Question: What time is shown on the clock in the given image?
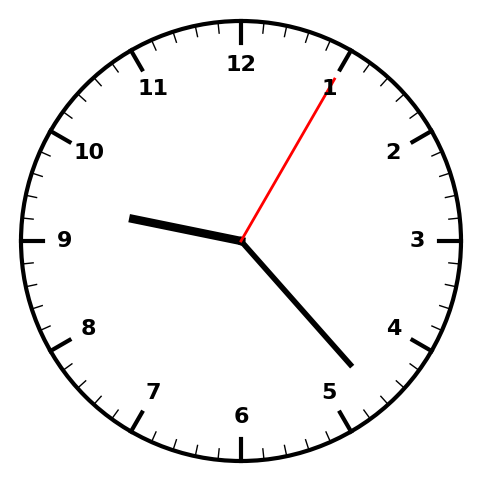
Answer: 09:23:05